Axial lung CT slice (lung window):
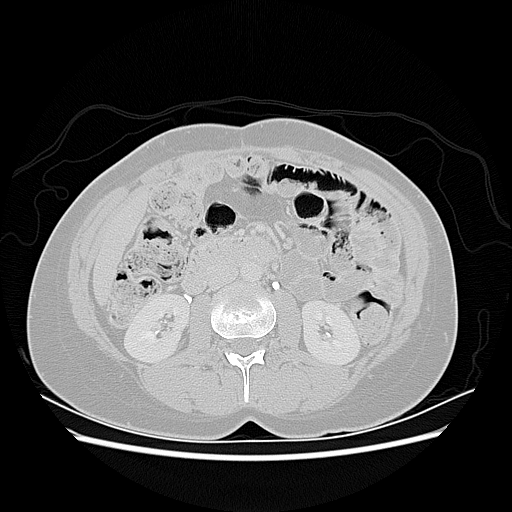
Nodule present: no